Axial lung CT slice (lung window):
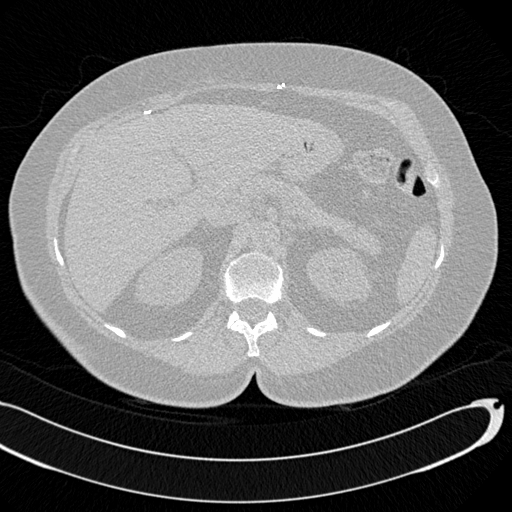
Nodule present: no